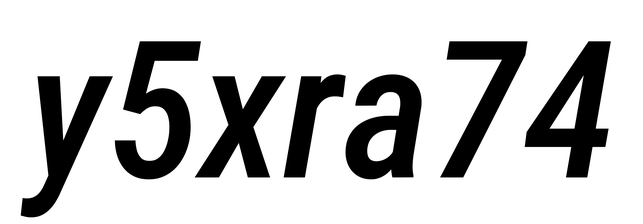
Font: Roboto-Italic_Condensed_Medium_Italic